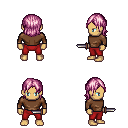
a pixel art fantasy rpg character, male body template, human, tanned skin, brown long-sleeve shirt, red pants, pink long bangs hairstyle, dagger, four views (front, back, left, right), 2x2 character sprite sheet, small pixel art, hard edges, no anti-aliasing